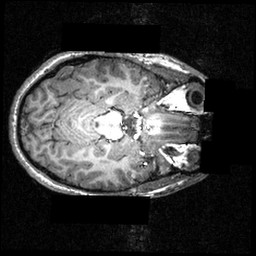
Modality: T1w
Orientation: axial
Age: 24
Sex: male
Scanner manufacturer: siemens
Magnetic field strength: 3.951 T
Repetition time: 1.5 s
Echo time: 0.00335 s